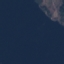
Land use / land cover class: SeaLake